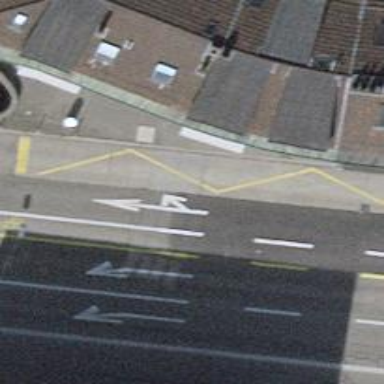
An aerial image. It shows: Bus stop with platform for public transport.